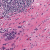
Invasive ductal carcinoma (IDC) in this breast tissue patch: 0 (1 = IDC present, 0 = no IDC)